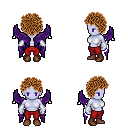
a pixel art fantasy rpg character, female body template, dark elf, purple skin, purple wings, red pants, brown curly afro hairstyle, white cloth bracers, brown shoes, four views (front, back, left, right), 2x2 character sprite sheet, small pixel art, hard edges, no anti-aliasing